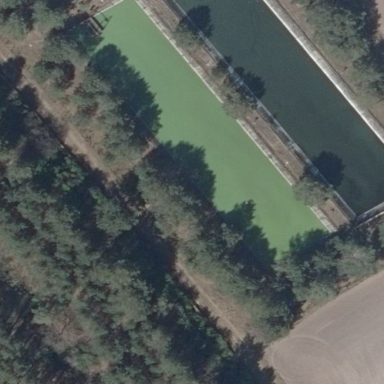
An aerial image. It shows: Sewage reservoir surrounded by water.